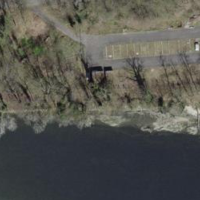
EUNIS habitat code: 15
Species observed at this site:
Satyrium w-album